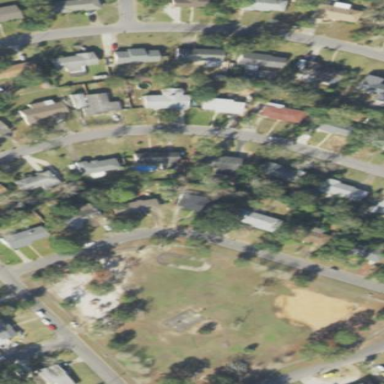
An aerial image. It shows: Residential area consisting of single-family homes.